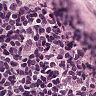
Metastatic tissue present: no